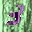
Label: 3